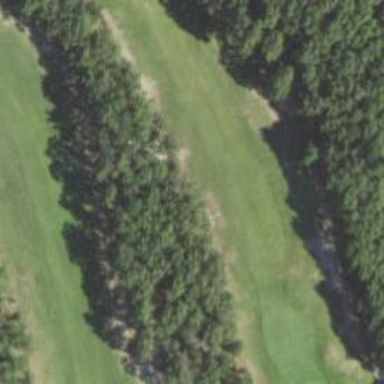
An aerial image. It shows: Golf hole.